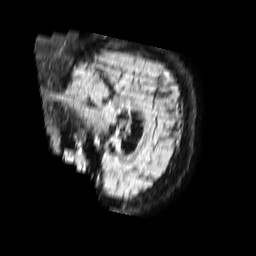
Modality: FLAIR
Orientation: sagittal
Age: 76
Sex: female
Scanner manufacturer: philips
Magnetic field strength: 1.5 T
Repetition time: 6 s
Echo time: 0.1165 s